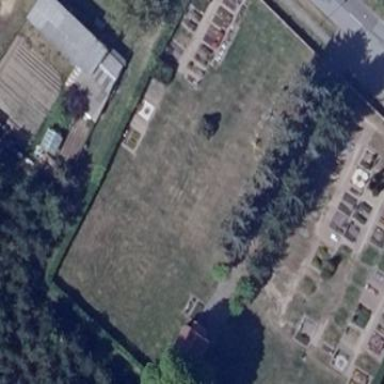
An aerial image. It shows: Cemetery.